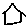
Label: house